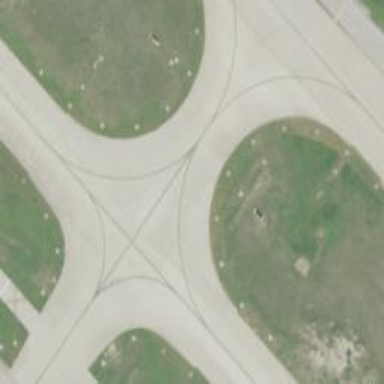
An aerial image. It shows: Image of taxiway at airport.